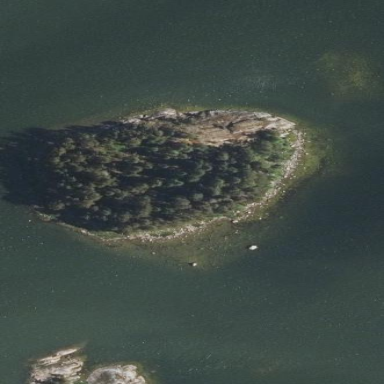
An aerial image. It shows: Islet located along the natural coastline.